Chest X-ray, AP view. Patient: 75 years old, sex M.
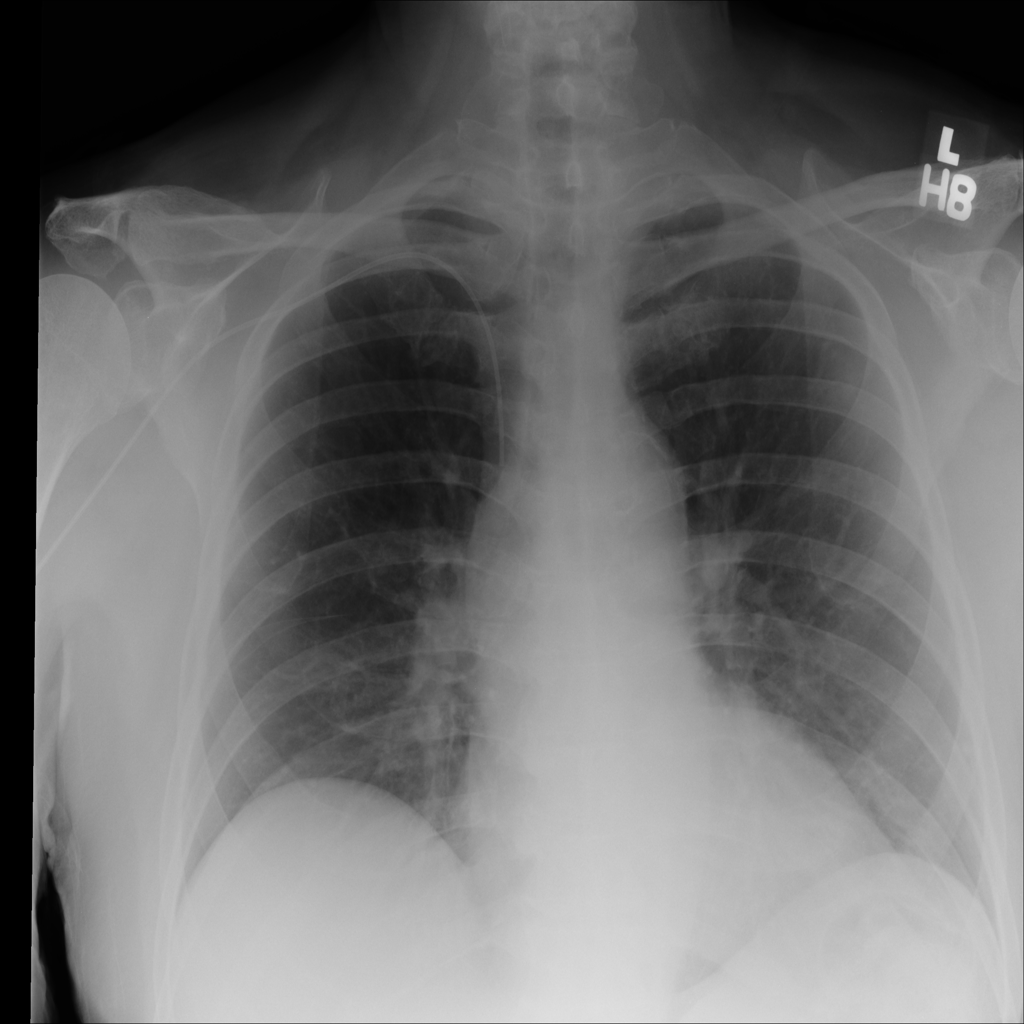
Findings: No Finding